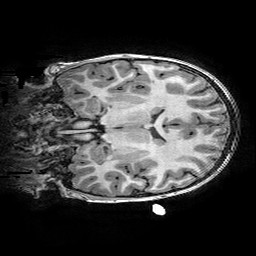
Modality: T1w
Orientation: coronal
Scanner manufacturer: ge
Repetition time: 0.008096 s
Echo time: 0.00318 s